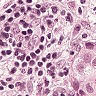
Metastatic tissue present: yes